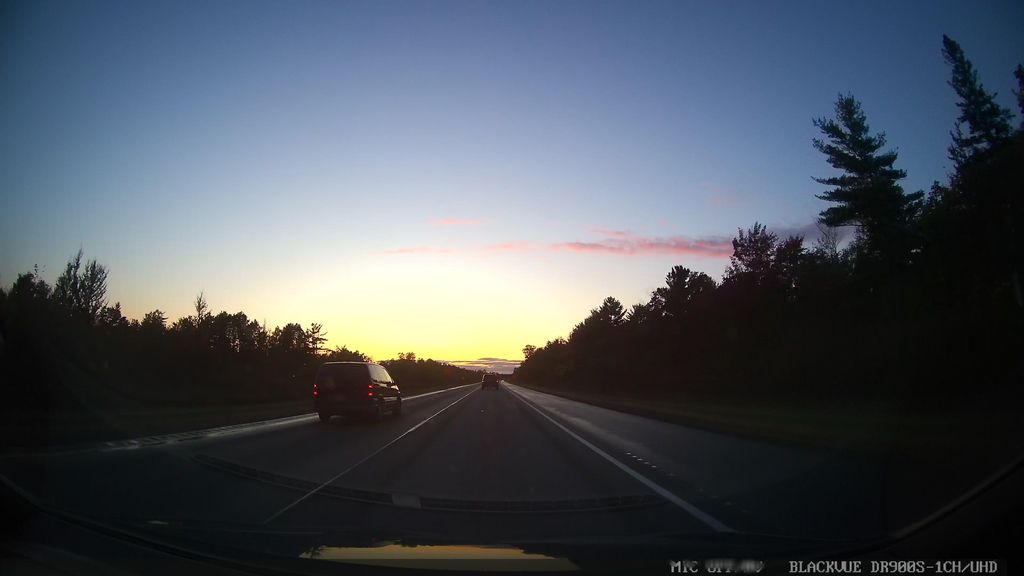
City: ottawa-gatineau